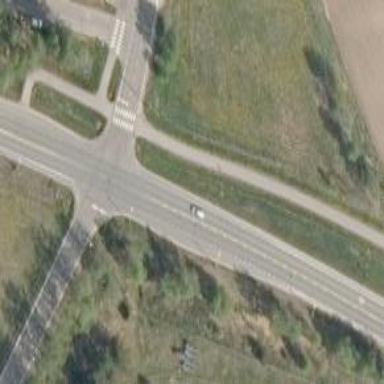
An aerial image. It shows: Asphalt cycleway.